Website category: camera
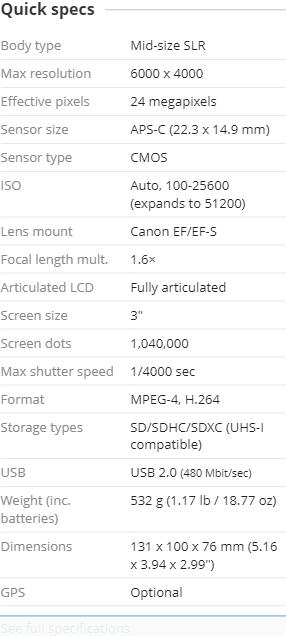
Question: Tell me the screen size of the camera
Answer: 3

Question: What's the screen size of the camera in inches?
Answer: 3

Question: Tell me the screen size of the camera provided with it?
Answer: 3

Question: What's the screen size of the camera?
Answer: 3

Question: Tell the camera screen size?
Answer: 3

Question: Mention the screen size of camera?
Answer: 3

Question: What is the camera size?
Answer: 3

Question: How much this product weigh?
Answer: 532 g (1.17 lb / 18.77 oz )

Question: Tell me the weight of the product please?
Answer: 532 g (1.17 lb / 18.77 oz )

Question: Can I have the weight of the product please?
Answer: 532 g (1.17 lb / 18.77 oz )

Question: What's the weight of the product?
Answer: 532 g (1.17 lb / 18.77 oz )

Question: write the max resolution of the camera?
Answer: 6000 x 4000

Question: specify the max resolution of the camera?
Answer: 6000 x 4000

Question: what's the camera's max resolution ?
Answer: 6000 x 4000

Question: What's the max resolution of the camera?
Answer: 6000 x 4000

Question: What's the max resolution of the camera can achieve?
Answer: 6000 x 4000

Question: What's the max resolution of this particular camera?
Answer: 6000 x 4000

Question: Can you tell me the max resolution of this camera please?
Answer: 6000 x 4000

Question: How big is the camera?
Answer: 131 x 100 x 76 mm (5.16 x 3.94 x 2.99 )

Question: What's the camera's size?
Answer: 131 x 100 x 76 mm (5.16 x 3.94 x 2.99 )

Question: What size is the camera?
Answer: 131 x 100 x 76 mm (5.16 x 3.94 x 2.99 )

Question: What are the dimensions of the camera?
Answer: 131 x 100 x 76 mm (5.16 x 3.94 x 2.99 )

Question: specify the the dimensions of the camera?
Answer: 131 x 100 x 76 mm (5.16 x 3.94 x 2.99 )

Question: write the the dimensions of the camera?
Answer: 131 x 100 x 76 mm (5.16 x 3.94 x 2.99 )

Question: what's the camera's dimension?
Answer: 131 x 100 x 76 mm (5.16 x 3.94 x 2.99 )